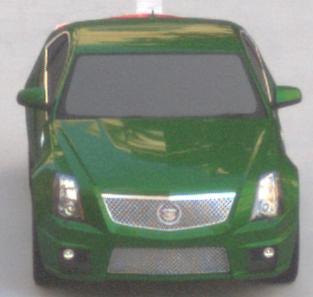
Make: Cadillac
Model: CTS-V
Detailed model: CTS-V (II) Limousine
Model produced from: 2008/11
Model produced until: 2010/12
Doors: 4
Color: green
Road condition: dry road
Daytime: morning or afternoon
Contrast: low contrast